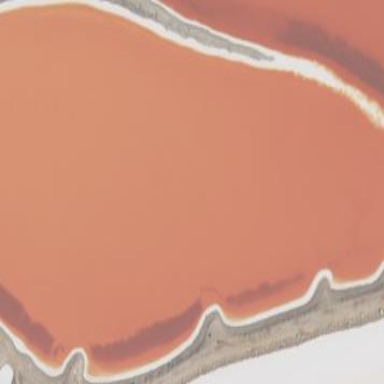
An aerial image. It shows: Salt pond.